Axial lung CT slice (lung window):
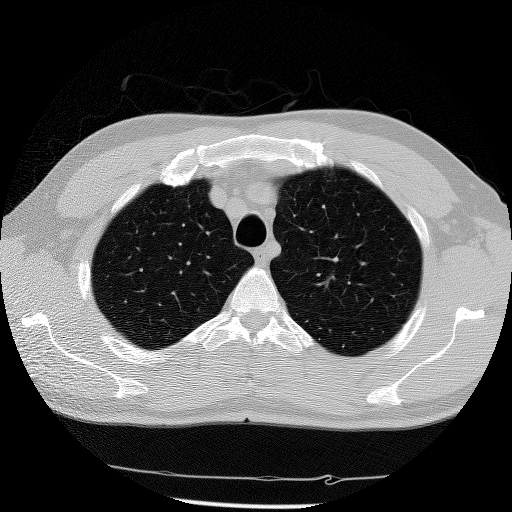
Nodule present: no